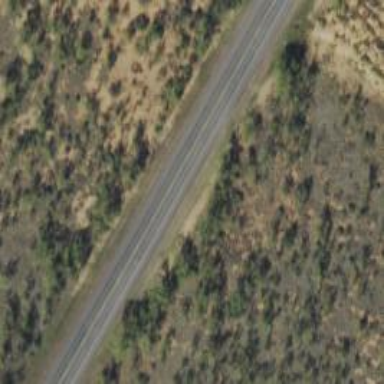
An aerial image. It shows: Primary highway.